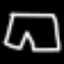
Label: pants